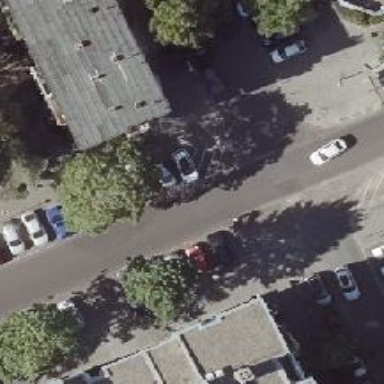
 and perpendicular on-street parking lanes."